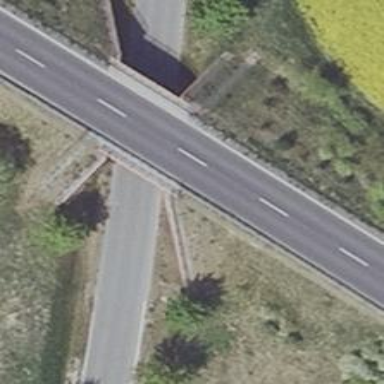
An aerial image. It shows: Motorway bridge with asphalt surface.